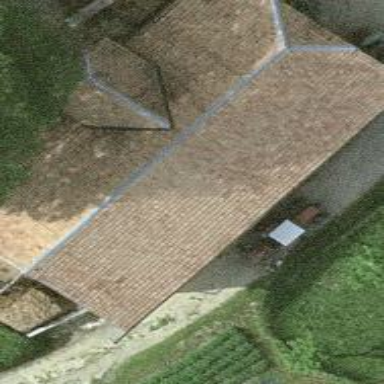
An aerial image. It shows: Rural barn.